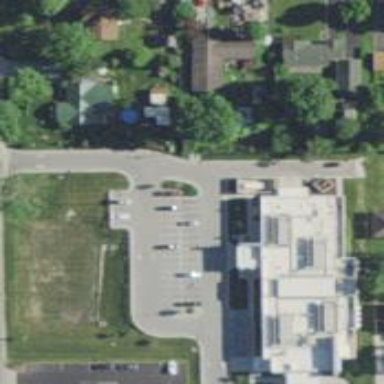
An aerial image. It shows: Parking area.